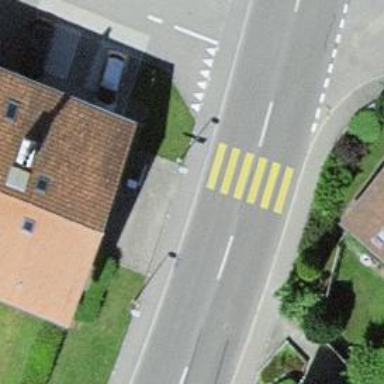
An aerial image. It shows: Zebra crossing on the road.